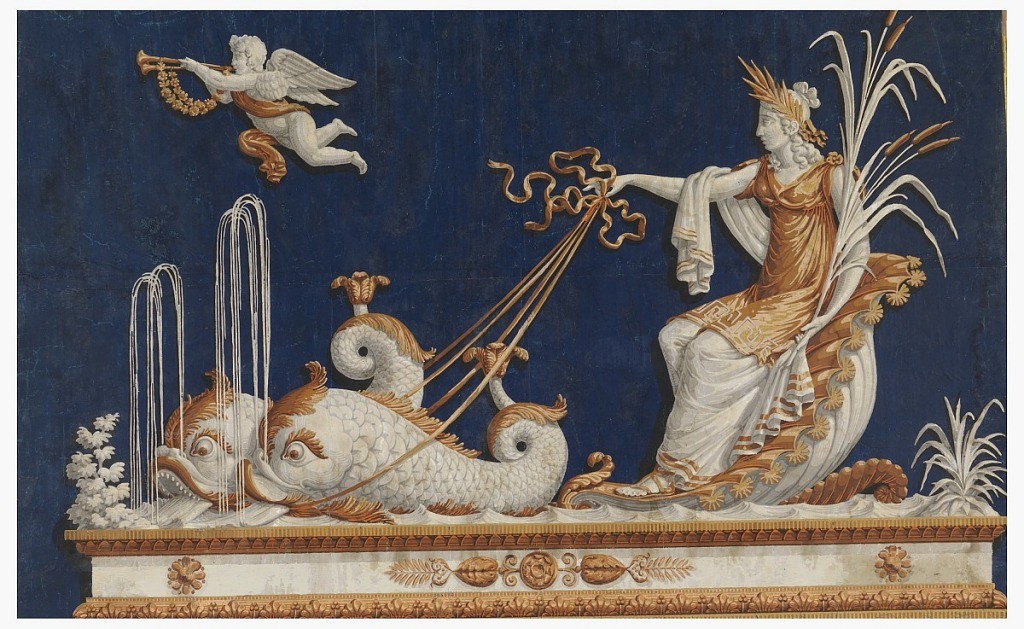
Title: Overdoor
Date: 1800–1810
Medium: Block-printed on handmade paper
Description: Goddess of classical antiquity, holding cattails in left hand, seated in a shell drawn by two dolphins which spout water. Above, a cupid with a double horn, heralding the approach of the goddess. The figures are most likely Venus in the shell-carriage and her son Cupid. Printed in golden yellow and white on a dark blue ground. Horizontal rectangle.